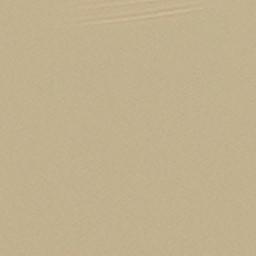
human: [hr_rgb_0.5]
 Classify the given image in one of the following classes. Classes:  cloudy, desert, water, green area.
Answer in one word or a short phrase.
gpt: desert